Question: I am beginner to C++
I have been writing a simple library defined in my own namespace 'core' but when I 'using namespace core;' , Visual Studio throws errors
I have 5 headers
'Form.h'
'FMeter.h'
'FKelvin.h'
'FGram.h'
'Utility.h'
All the header code:
FGram.h:
'''
#pragma once
#include "Utility.h"
#include "Form.h"
namespace core{
class FGram
{
double value;
Form *form;
public:
FGram();
FGram(Form *form, double value);
void convert(Form *x);
FGram operator+(FGram x);
FGram operator-(FGram x);
FGram operator++();
FGram operator++(int x);
FGram operator--();
FGram operator--(int x);
FGram operator+(double x);
FGram operator-(double x);
FGram operator*(double x);
FGram operator/(double x);
void operator=(FGram x);
bool operator==(FGram x);
bool operator<(FGram x);
bool operator<=(FGram x);
bool operator>(FGram x);
bool operator>=(FGram x);
};
}
'''
FMeter.h:
'''
#pragma once
#include"Form.h"
namespace core {
class FMeter{
double value;
Form* form;
public:
FMeter();
FMeter( Form* form, double value);
void convert(Form* x);
FMeter operator+(FMeter x);
FMeter operator-(FMeter x);
FMeter operator++();
FMeter operator++(int x);
FMeter operator--();
FMeter operator--(int x);
FMeter operator+(double x);
FMeter operator-(double x);
FMeter operator*(double x);
FMeter operator/(double x);
void operator=(FMeter x);
bool operator==(FMeter x);
bool operator<(FMeter x);
bool operator<=(FMeter x);
bool operator>(FMeter x);
bool operator>=(FMeter x);
};
}
'''
FKelvin.h:
'''
#pragma once
namespace core {
class FKelvin
{
double value;
public:
FKelvin();
FKelvin(double value);
FKelvin operator+(FKelvin x);
FKelvin operator-(FKelvin x);
FKelvin operator++();
FKelvin operator++(int x);
FKelvin operator--();
FKelvin operator--(int x);
FKelvin operator+(double x);
FKelvin operator-(double x);
FKelvin operator*(double x);
FKelvin operator/(double x);
void operator=(FKelvin x);
bool operator==(FKelvin x);
bool operator<(FKelvin x);
bool operator<=(FKelvin x);
bool operator>(FKelvin x);
bool operator>=(FKelvin x);
};
}
'''
Utility.h:
'''
#pragma once
#include "Form.h"
namespace core {
class Utility
{
public:
static Form* yotta;
static Form* zetta;
static Form* exa;
static Form* petta;
static Form* tera;
static Form* giga;
static Form* mega;
static Form* kilo;
static Form* hecto;
static Form* deca;
static Form* base;
static Form* deci;
static Form* centi;
static Form* milli;
static Form* micro;
static Form* nano;
static Form* pico;
static Form* femto;
static Form* atto;
static Form* zepto;
static Form* yoeto;
};
}
'''
And Form.h:
'''
#pragma once
namespace core {
class Form {
int code;
double spec;
public:
Form(int code, double spec);
bool operator<(Form x);
bool operator<=(Form x);
bool operator>=(Form x);
bool operator>(Form x);
bool operator==(Form x);
void operator=(Form x);
int getCode();
};
}
'''
I did not use inheritance to write the classes.
All these headers implement 'namespace core'
Now this is the code I used to test it
'''
#include "FMeter.h"
#include "pch.h"
#include "Utility.h"
using namespace core;
int main()
{
FMeter m(Utility::base , 100..0);
}
'''
But when I run a debug, it tells that the 'core' namespace is undefined.
Although intellisense is able to detect the namespace it throws errors.
Can uou all please identify the problem?
These are the Errors
The headers compile without any error.

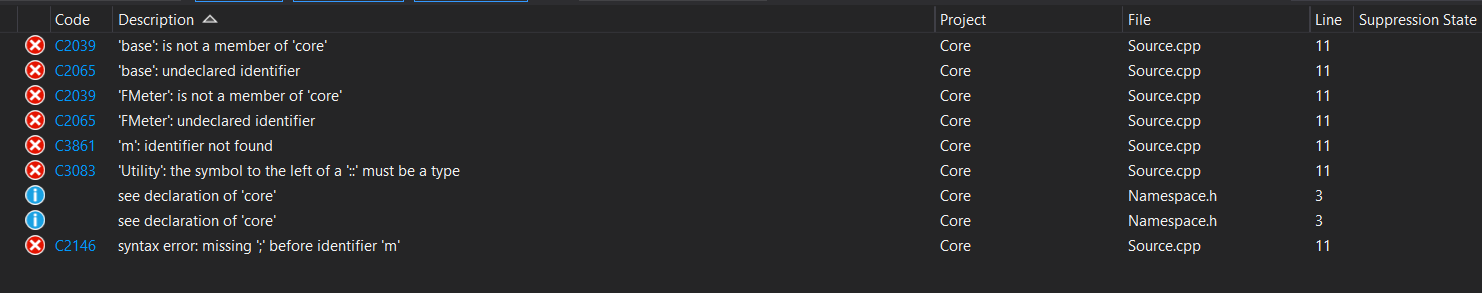
Answer: In Visual Studio, precompiled header is usually named "pch.h" (for console based applications), but it is possible to use different name, or not use it at all. Which file would be precompiled header, if any, is determined by projects settings.
If the precompiled header file is "pch.h" and the compile option is /Yu, Visual Studio will not compile anything before the #include "pch.h" in the source file; it assumes all code in the source up to and including that line is already compiled.
So, you could write in the following form:
'''
#include "pch.h"
#include "FMeter.h"
#include "Utility.h"
'''